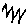
Label: zigzag